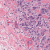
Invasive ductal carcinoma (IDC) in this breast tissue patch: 1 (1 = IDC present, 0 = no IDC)